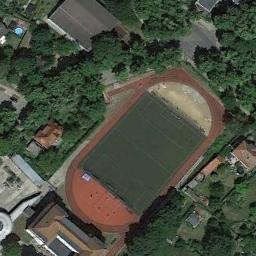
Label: ground_track_field